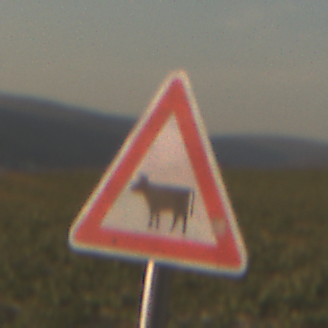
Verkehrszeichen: ViehtriebRechts
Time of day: SunriseSunset
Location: Outdoor (Nature)
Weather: PartlyCloudy
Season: NotSpecified
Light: Natural